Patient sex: F
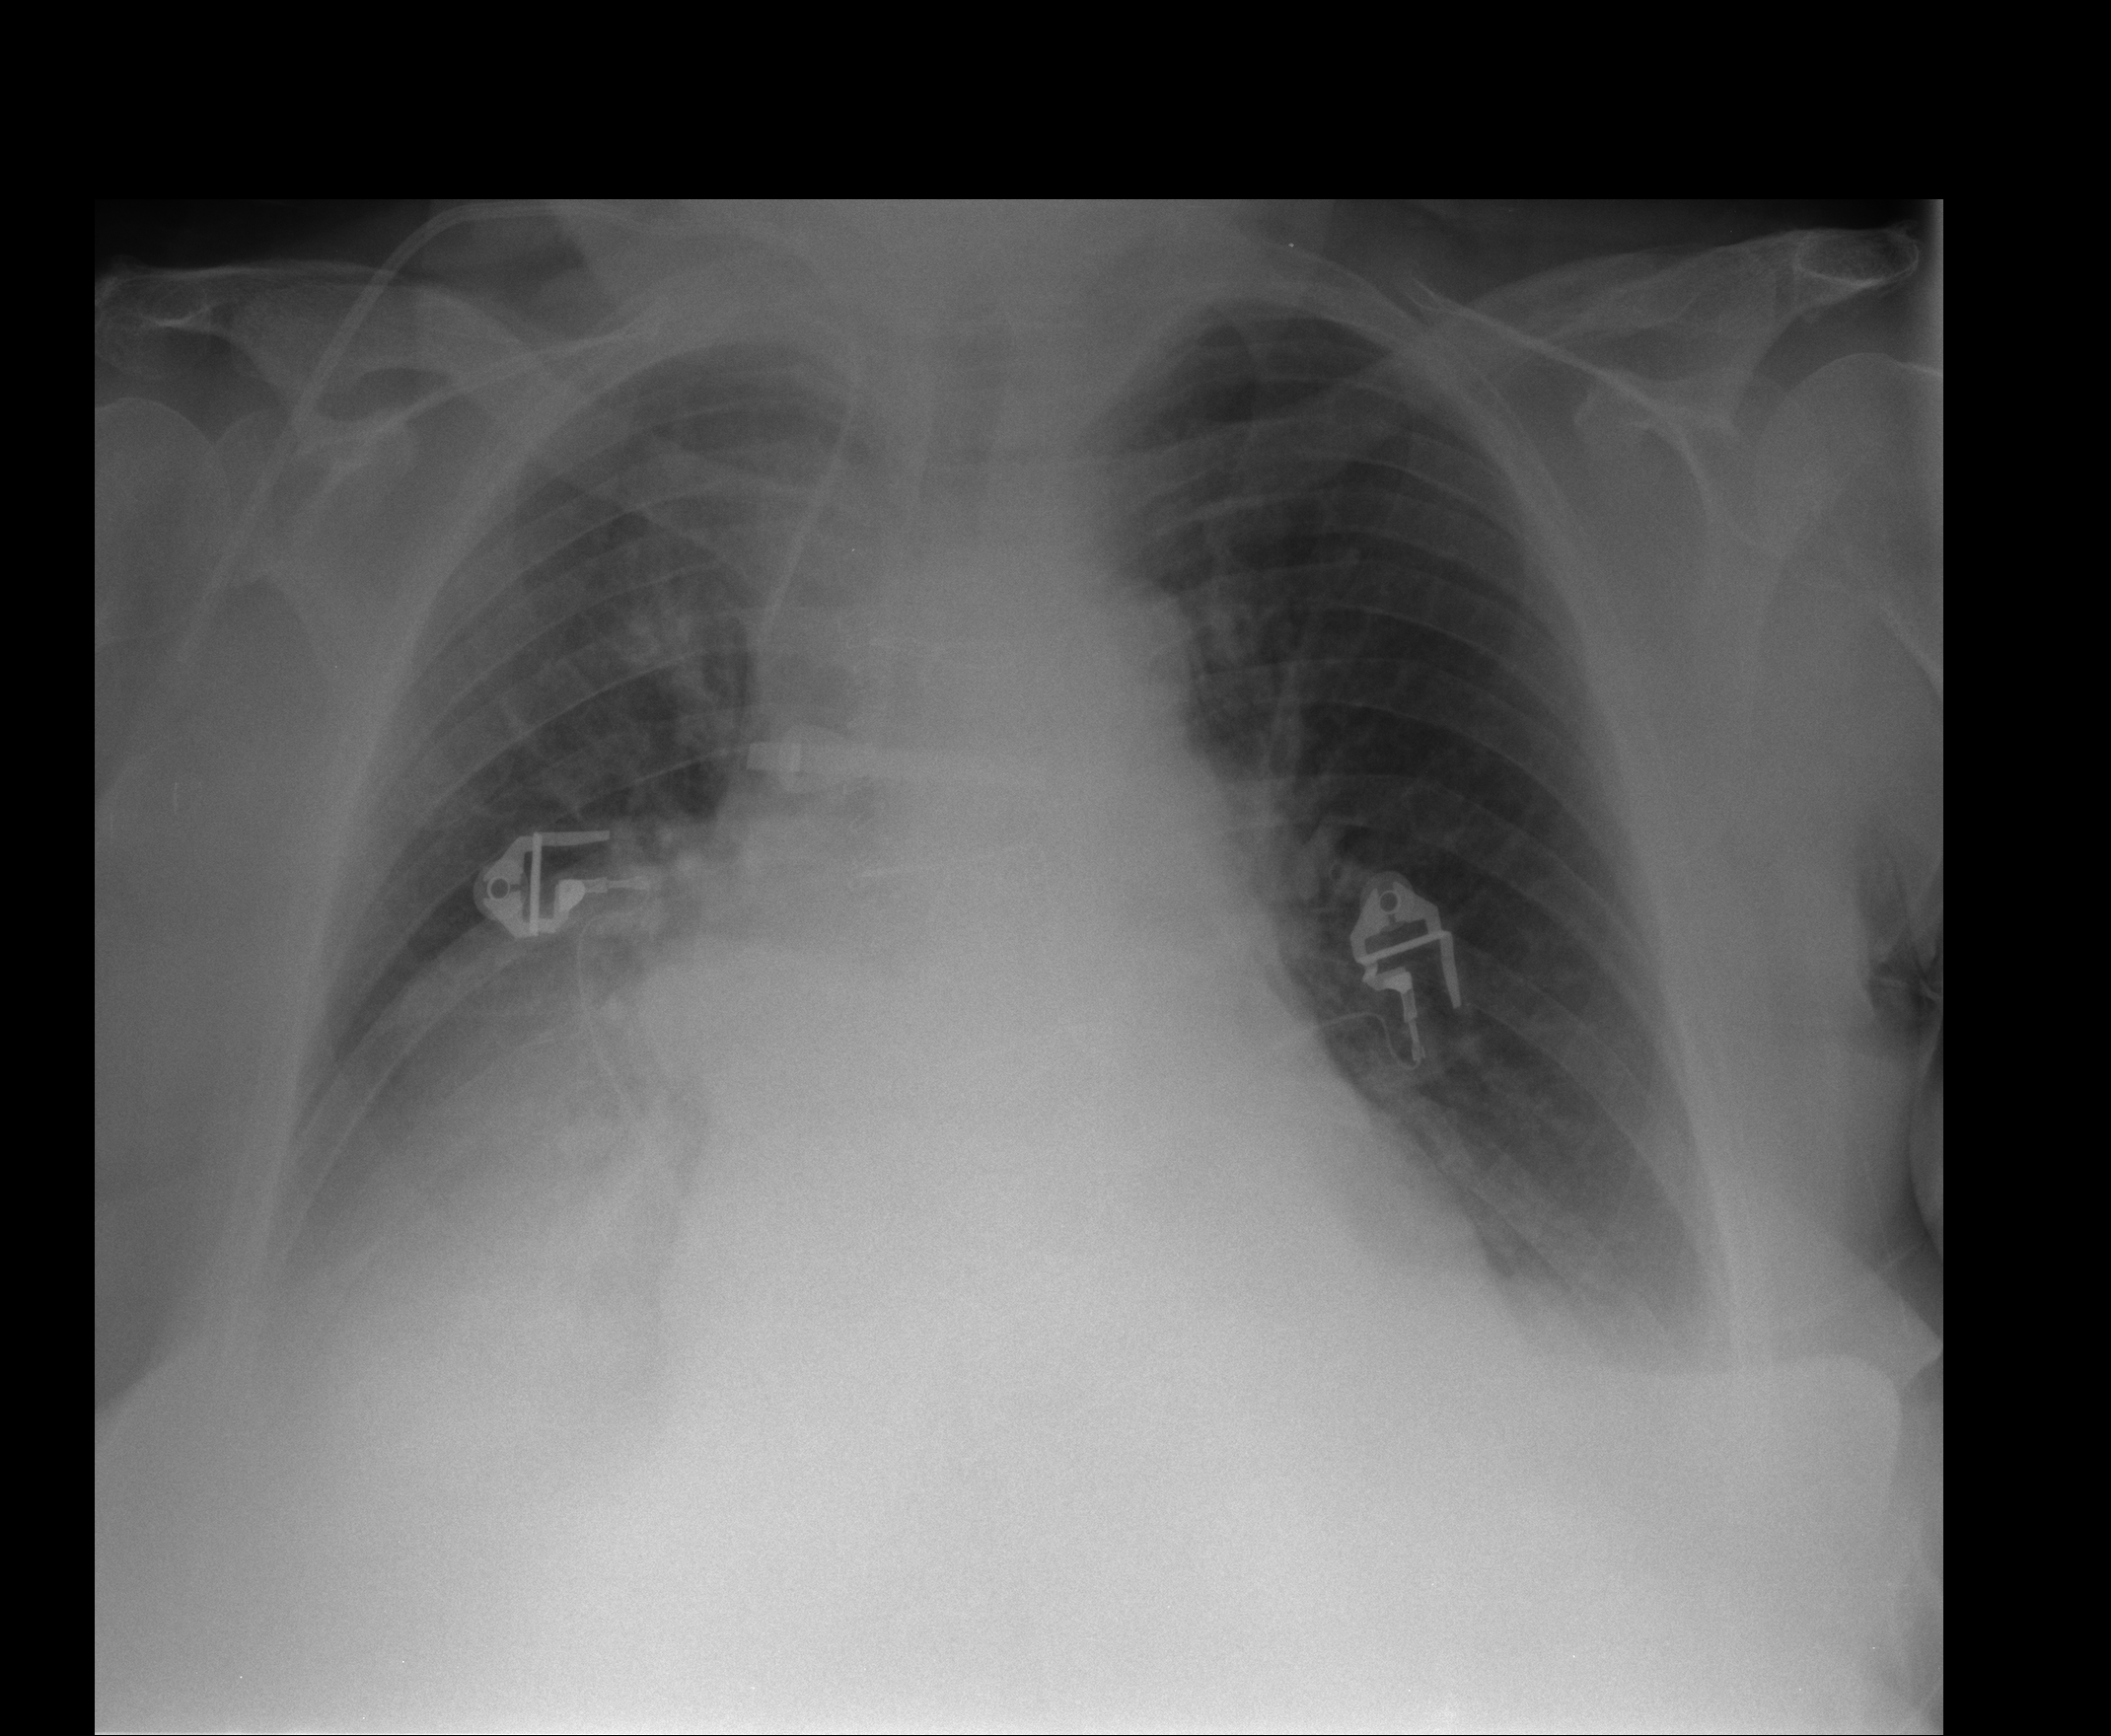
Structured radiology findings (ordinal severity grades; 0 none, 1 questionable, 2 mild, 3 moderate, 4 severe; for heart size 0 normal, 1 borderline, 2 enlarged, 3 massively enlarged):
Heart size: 2
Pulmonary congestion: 2
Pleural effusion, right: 2
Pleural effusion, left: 2
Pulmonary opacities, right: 0
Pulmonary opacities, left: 0
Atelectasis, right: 3
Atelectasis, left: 1